Aerial crown-view tile of a tropical tree (Barro Colorado Island, Panama), acquired 20250715:
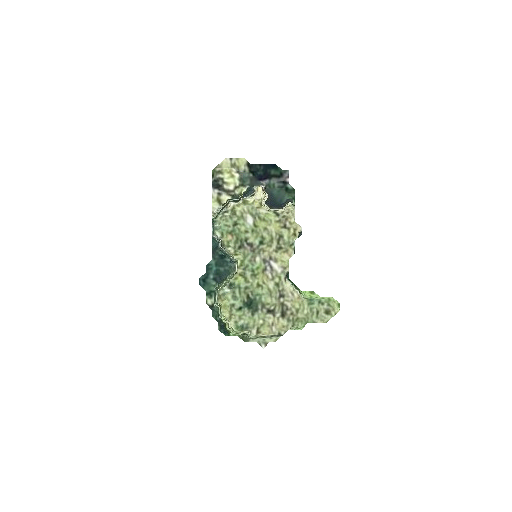
Species: Cecropia insignis
GBIF accepted scientific name: Cecropia insignis
Crown area: 23.019 m²